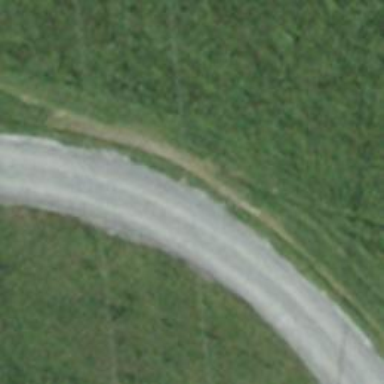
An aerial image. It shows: Gravel track with grade 2 quality.